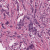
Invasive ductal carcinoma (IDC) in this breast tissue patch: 1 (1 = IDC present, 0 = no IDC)